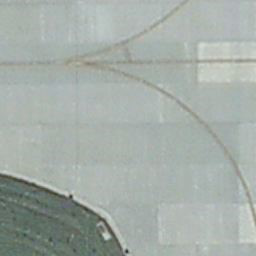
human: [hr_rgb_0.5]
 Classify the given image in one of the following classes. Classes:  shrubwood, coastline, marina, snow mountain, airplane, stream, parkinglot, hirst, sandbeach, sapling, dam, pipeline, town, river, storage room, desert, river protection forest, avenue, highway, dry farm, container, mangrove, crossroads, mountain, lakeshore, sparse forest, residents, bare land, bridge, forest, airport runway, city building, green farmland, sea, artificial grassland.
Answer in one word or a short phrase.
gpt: airport runway